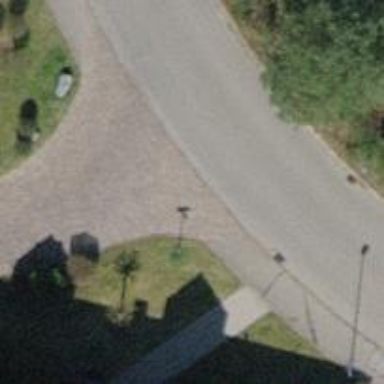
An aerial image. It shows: Residential road with sett surface. There is no sidewalk.